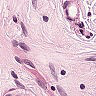
Metastatic tissue present: yes